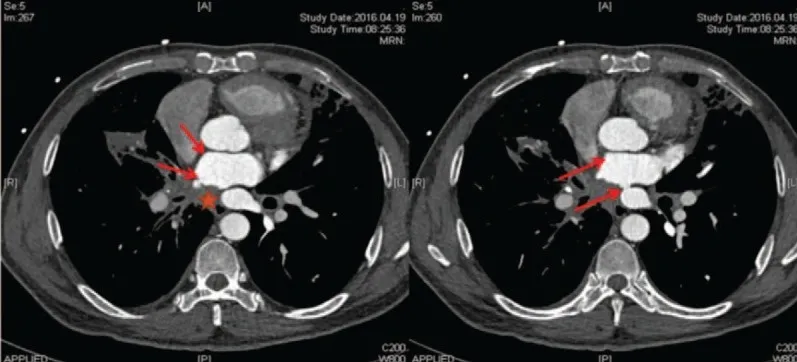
Chest CT (mediastinal window) in patient with FM. Multiple soft-tissue shadows (asterisk) are evident. Left and right superior PV occlusion and inferior PV stenosis were observed (arrows).
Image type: radiology (ct)